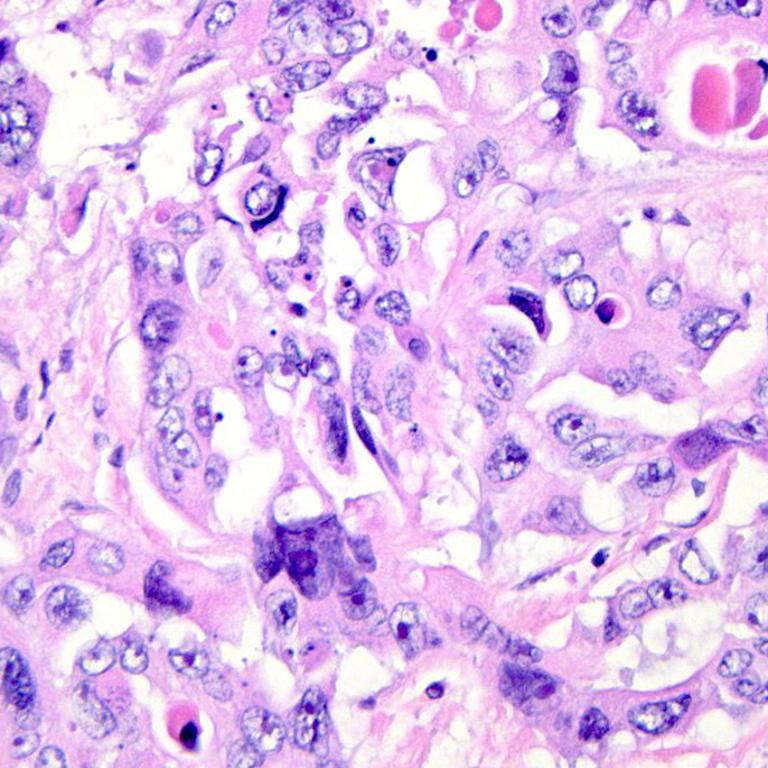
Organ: colon
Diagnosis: adenocarcinomas